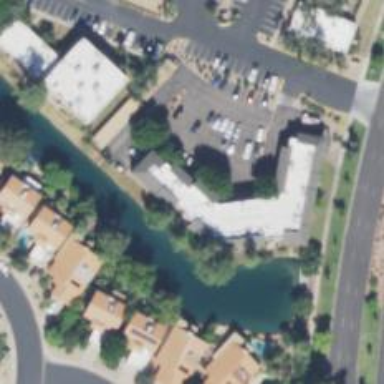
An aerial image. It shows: Hospice providing healthcare services.